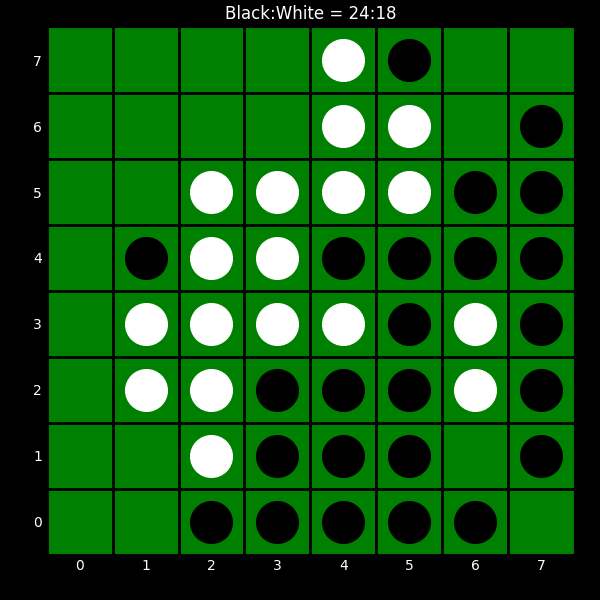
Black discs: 24
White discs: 18